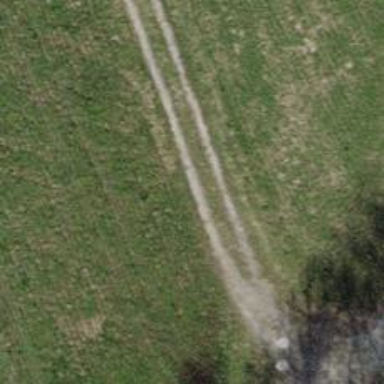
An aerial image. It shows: Track with grade 4 tracktype.